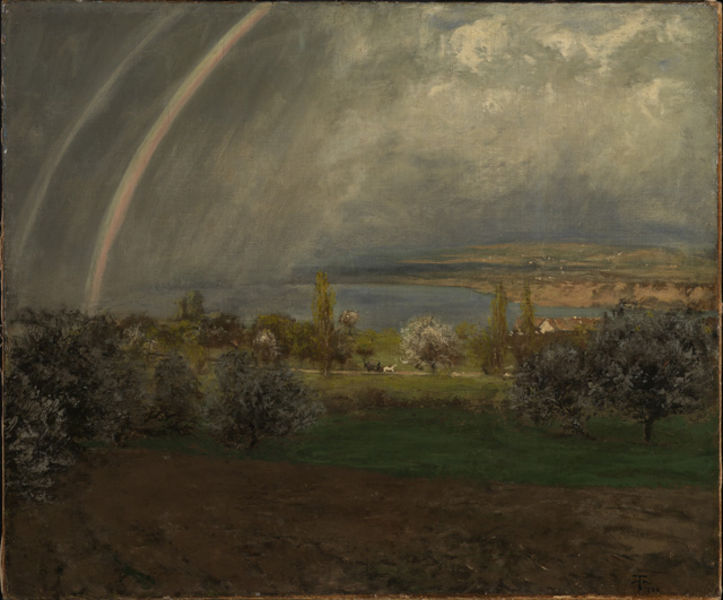
Titel: Landschaft bei Ermatingen
Künstler: Hans Thoma
Standort: Karlsruhe
Institution: Staatliche Kunsthalle Karlsruhe
Schlagwörter: baum, blau, dunkel, felsen, gemälde, gewitter, himmel, meer, schatten, wasser, wolken, bäume, fluss, grün, impressionismus, landschaft, see, stadt, teich, ufer, braun, grau, hell, licht, straße, ausblick, blüte, blüten, gras, haus, rasen, tiere, weg, wiese, wolke, malerei, öl, erde, feld, felder, horizont, häuser, natur, pappel, pappeln, weide, busch, büsche, gewässer, sonne, sträucher, wiesen, boden, land, dunkelheit, pflanze, front, kontrast, tal, wald, pferd, pferde, aussicht, küste, strand, naturalismus, ort, abhang, acker, berge, hang, sonnenlicht, dorf, landschaftsmalerei, kutsche, akcer, wagen, romantik, constable, turner, unwetter, wetter, duktus, frühling, bucht, impression, klippe, regen, blühen, blühend, gewitterwolken, urlaub, draußen, malerisch, ländlich, obstbäume, landwirtschaft, bodensee, pinien, hoffnung, weise, erdtöne, frisch, gebräunt, regenbogen, häsuer, steilufer, olivenbäume, bllau, obstwiese, romantismus, 1900, 1800, 1860, 19. jh., ktusche, meer see, wetterfront, regenogen, dsfgasd